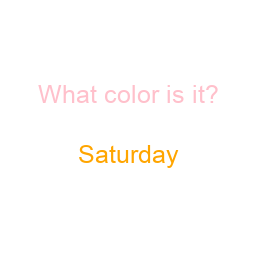
Color: orange
Background color: white
Question text color: pink